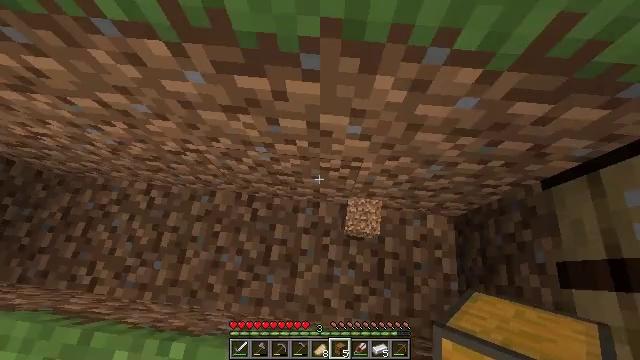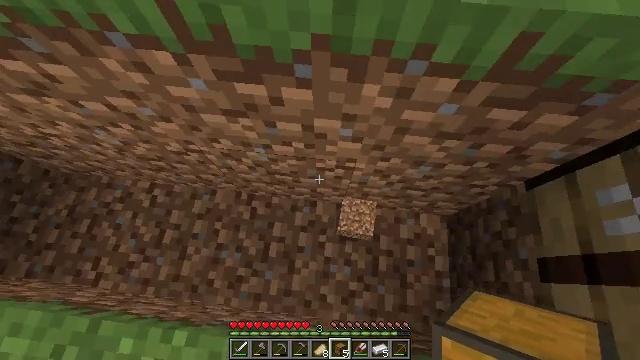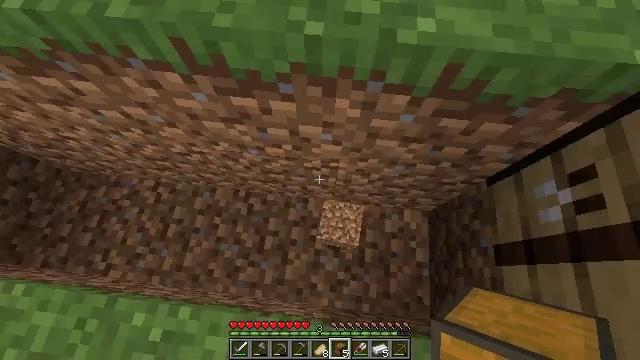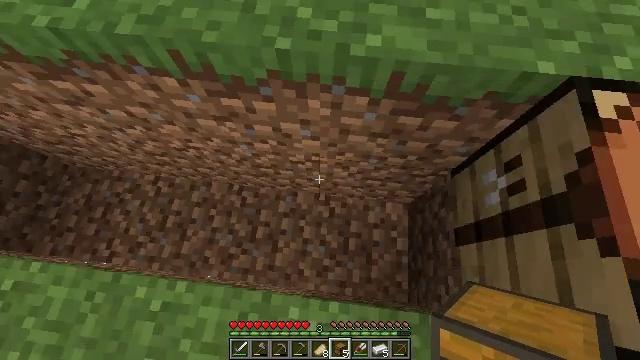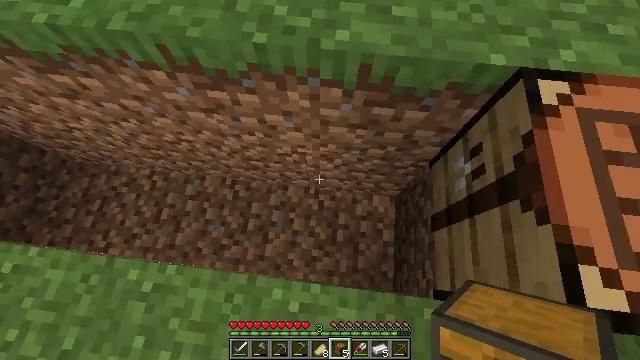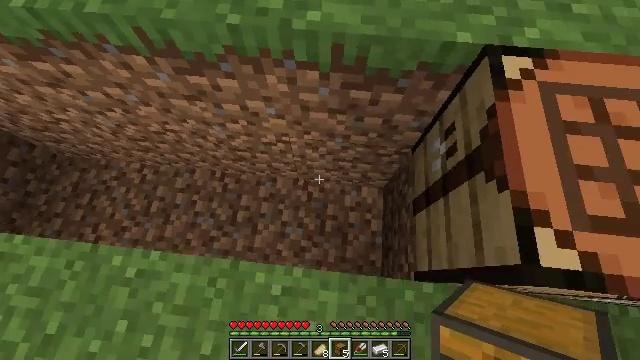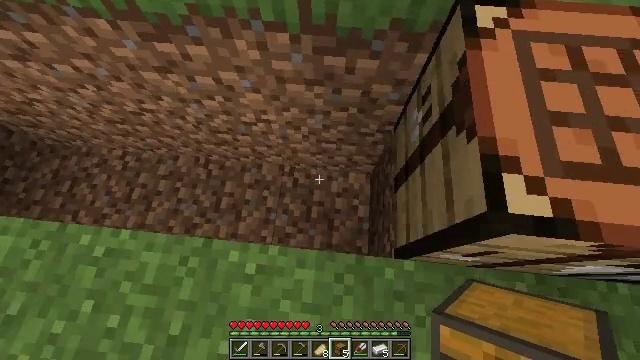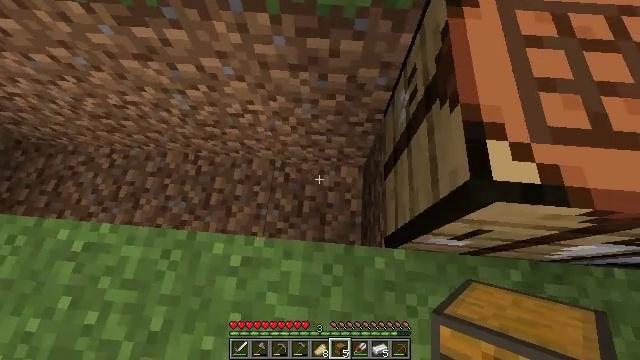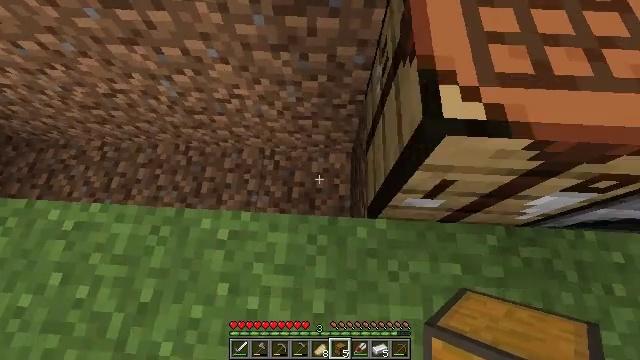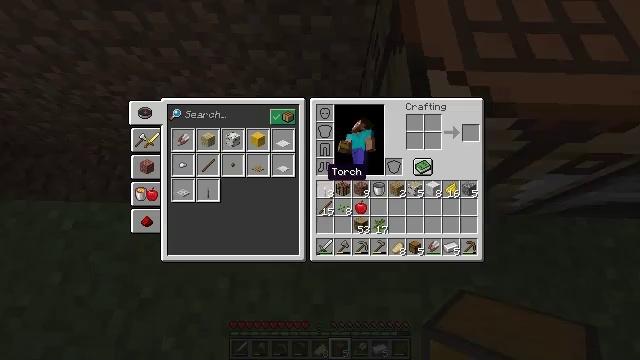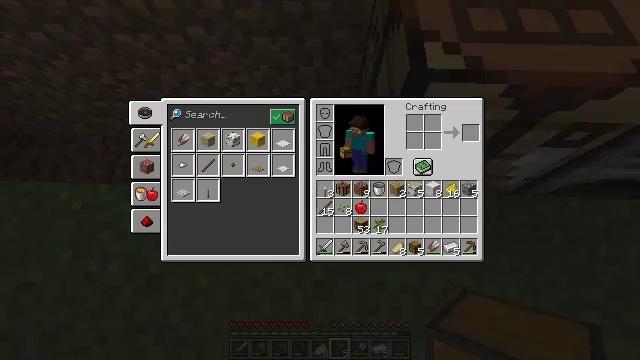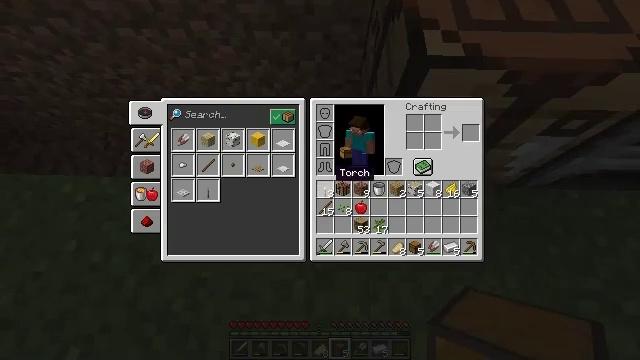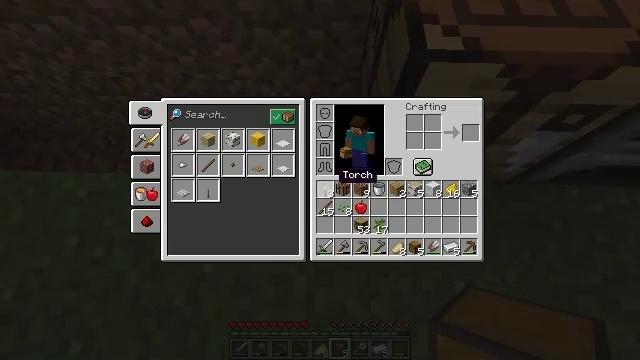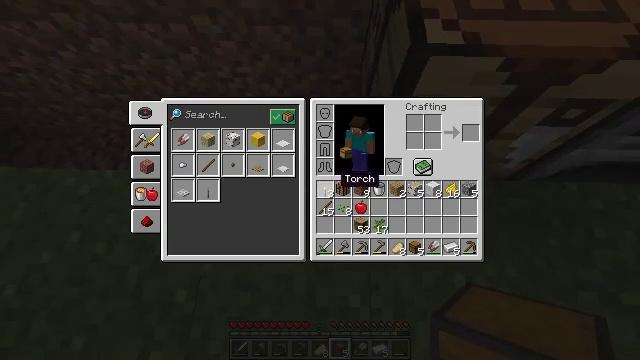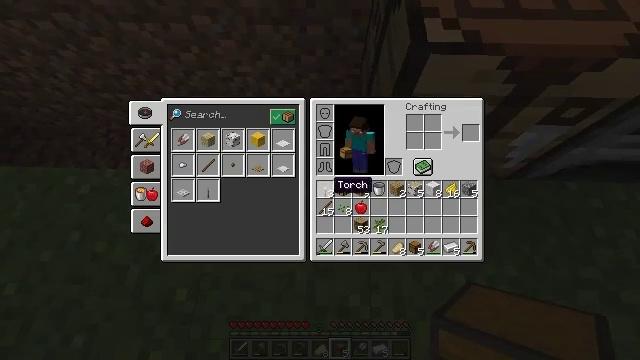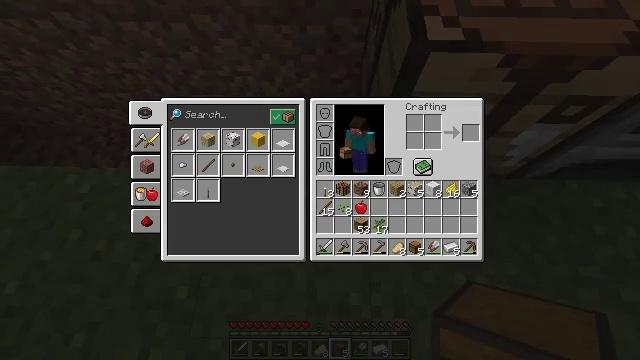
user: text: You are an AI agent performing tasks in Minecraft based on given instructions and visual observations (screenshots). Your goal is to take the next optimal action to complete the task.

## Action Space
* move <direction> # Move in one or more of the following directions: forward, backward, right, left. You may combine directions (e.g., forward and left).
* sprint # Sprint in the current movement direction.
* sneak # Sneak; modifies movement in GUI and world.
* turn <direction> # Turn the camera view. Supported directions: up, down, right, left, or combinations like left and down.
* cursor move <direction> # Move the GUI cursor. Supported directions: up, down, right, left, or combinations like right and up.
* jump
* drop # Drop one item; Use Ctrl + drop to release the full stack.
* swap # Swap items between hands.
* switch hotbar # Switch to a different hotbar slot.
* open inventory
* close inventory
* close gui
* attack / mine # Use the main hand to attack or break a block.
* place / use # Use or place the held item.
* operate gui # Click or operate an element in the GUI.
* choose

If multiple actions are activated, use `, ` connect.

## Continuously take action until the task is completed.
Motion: motion action
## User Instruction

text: Get yellow wool using yellow dye and white wool in the crafting grid.
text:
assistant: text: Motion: move back and move right, jump
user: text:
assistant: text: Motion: move back and move right, jump
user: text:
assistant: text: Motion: move back and move right, jump
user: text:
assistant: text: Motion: move back and move right
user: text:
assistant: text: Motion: move back and move right
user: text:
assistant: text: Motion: move back and move right
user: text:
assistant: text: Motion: move back and move right, turn right
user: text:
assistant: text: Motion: move back, turn right
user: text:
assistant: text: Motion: move back, turn right and up, open inventory
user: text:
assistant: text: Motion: open inventory
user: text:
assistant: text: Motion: cursor move right, open inventory
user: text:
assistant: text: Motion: no_op
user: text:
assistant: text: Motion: no_op
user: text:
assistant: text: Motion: cursor move left
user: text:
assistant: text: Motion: cursor move left
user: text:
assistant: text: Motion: sneak, cursor move left
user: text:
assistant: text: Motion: sneak, cursor move left and up
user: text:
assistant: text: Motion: sneak, cursor move left and up
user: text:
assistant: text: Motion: sneak
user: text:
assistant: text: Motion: sneak
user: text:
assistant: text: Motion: sneak
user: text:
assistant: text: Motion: sneak
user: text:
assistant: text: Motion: sneak
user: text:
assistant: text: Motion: sneak, operate gui
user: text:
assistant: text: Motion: sneak, operate gui
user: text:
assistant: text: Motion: sneak, operate gui
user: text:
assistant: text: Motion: sneak
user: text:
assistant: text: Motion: sneak, cursor move right
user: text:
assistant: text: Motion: sneak, cursor move right
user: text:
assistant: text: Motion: sneak, cursor move right